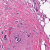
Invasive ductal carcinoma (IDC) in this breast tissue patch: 0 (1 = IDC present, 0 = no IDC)